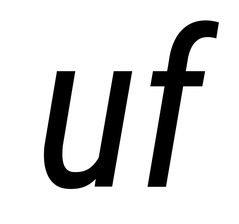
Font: Roboto-Italic_Condensed_Italic